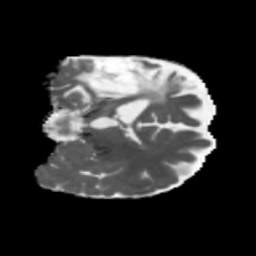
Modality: MD
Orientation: coronal
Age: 56
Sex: female
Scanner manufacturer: siemens
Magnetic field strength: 3 T
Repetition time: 5.47 s
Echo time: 0.0854 s